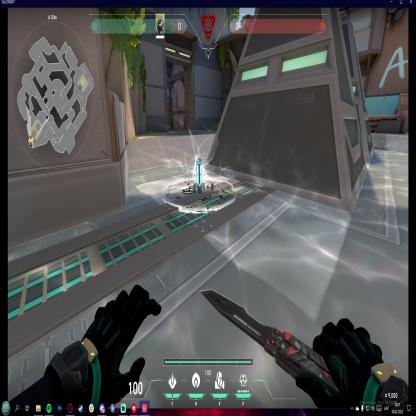
Label: planted spike